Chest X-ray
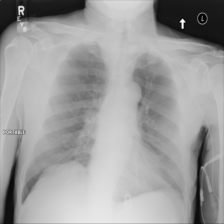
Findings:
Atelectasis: negative
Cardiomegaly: negative
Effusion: negative
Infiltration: negative
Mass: negative
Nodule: negative
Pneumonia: negative
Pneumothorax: negative
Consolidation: negative
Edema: negative
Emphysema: negative
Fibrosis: negative
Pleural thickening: negative
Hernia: negative